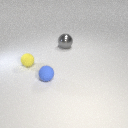
large gray metal sphere behind small blue rubber sphere